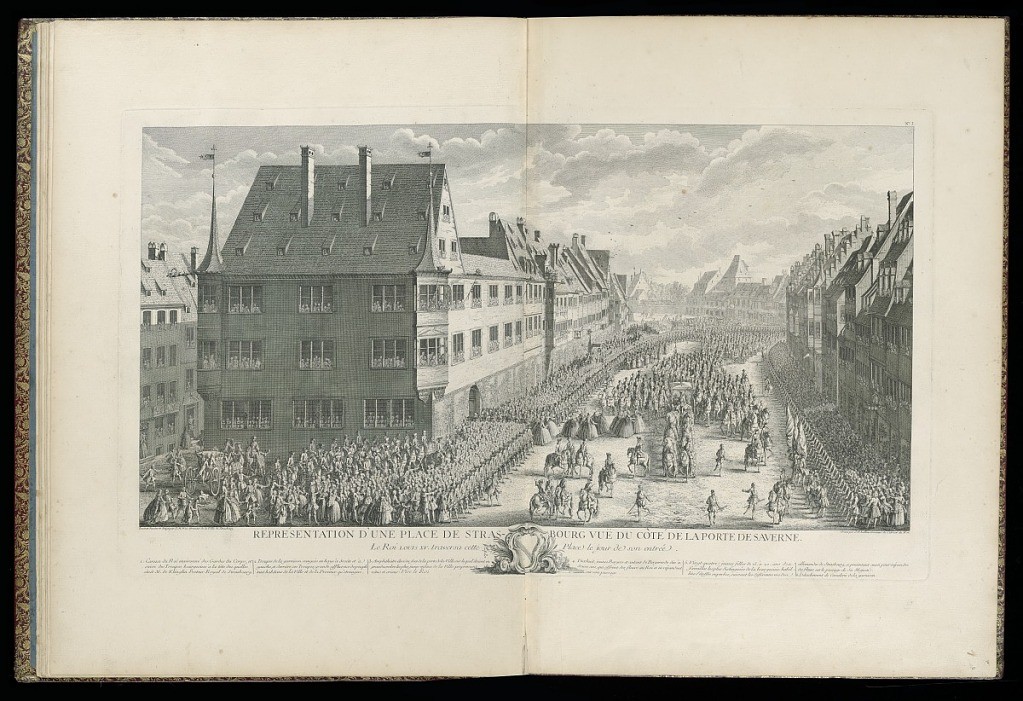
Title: REPRÉSENTATION D’UNE PLACE DE STRASBOURG VUË DU CÔTÉ DE LA PORTE DE SAVERNE. Le Roi LOUIS XV. traversa cette Place le jour de son entrée
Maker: Johann Martin Weis, French, 1711 - 1751
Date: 1745
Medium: Etching and engraving on paper
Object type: Print
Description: A view of the king's procession through the streets of Strasbourg. Crowds of people and soldiers line the streets and are visible in the windows of the buildings. The procession features the king's carriage, accompanied by soldiers on horseback. The plate is titled, signed, numbered, with a legend, and features the Strasbourg coat of arms.